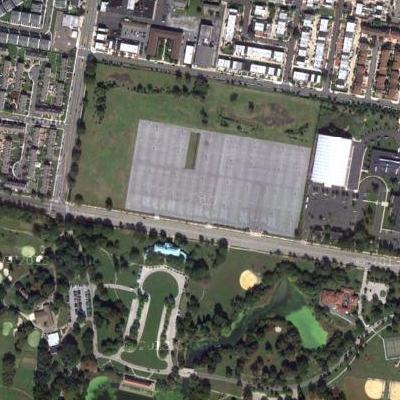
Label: gParking